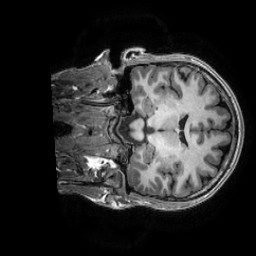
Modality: T1w
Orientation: coronal
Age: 31
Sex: male
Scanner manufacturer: ge
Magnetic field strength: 3 T
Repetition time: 0.0073 s
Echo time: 0.003 s